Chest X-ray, AP view. Patient: 61 years old, sex F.
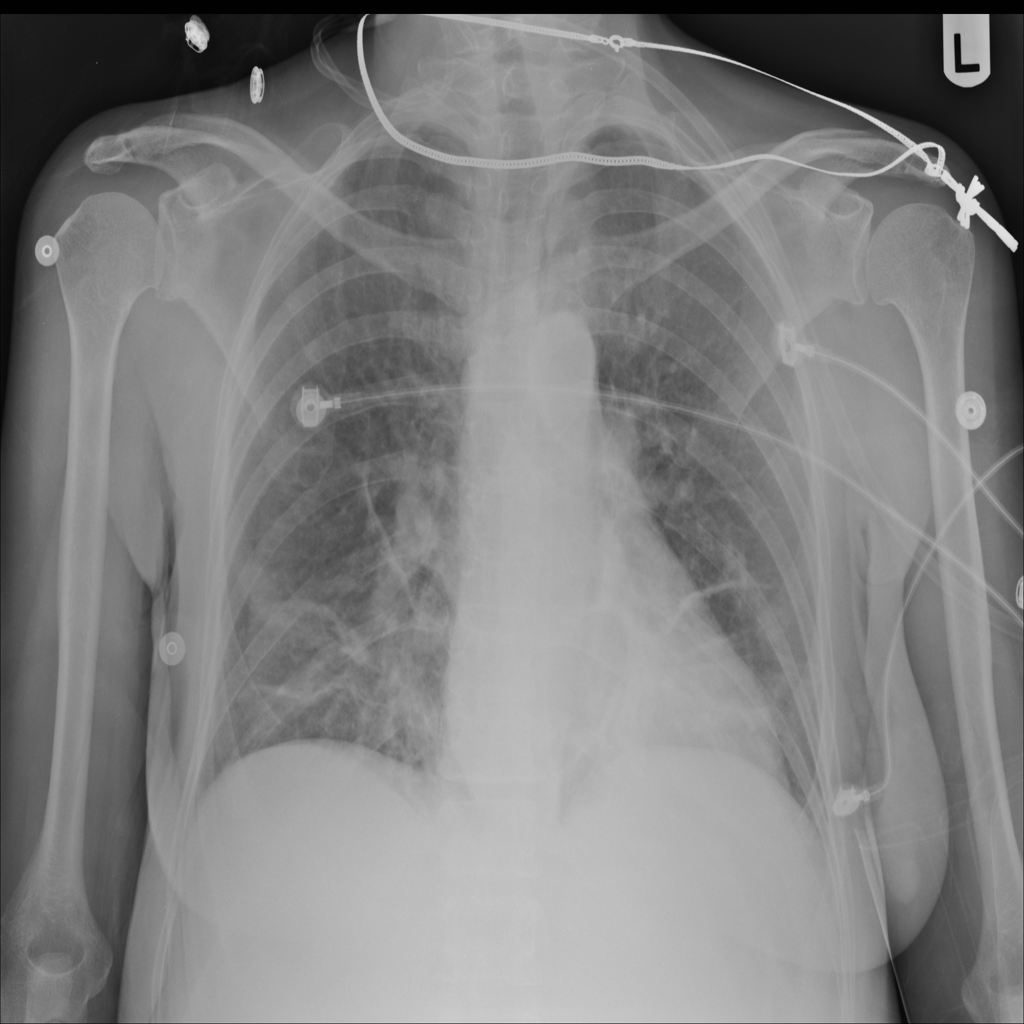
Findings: Atelectasis, Infiltration